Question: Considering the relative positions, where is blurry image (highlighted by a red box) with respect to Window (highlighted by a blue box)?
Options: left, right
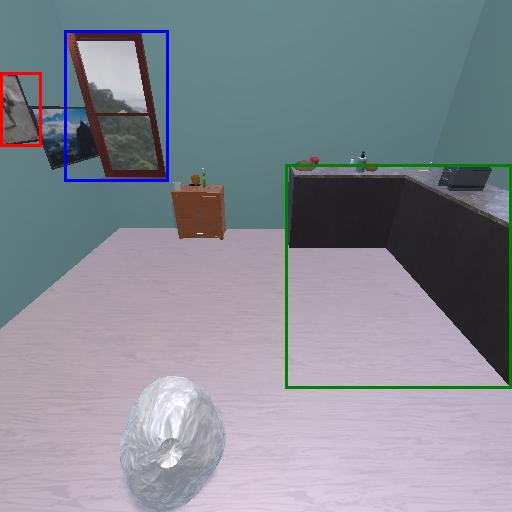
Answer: left